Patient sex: M
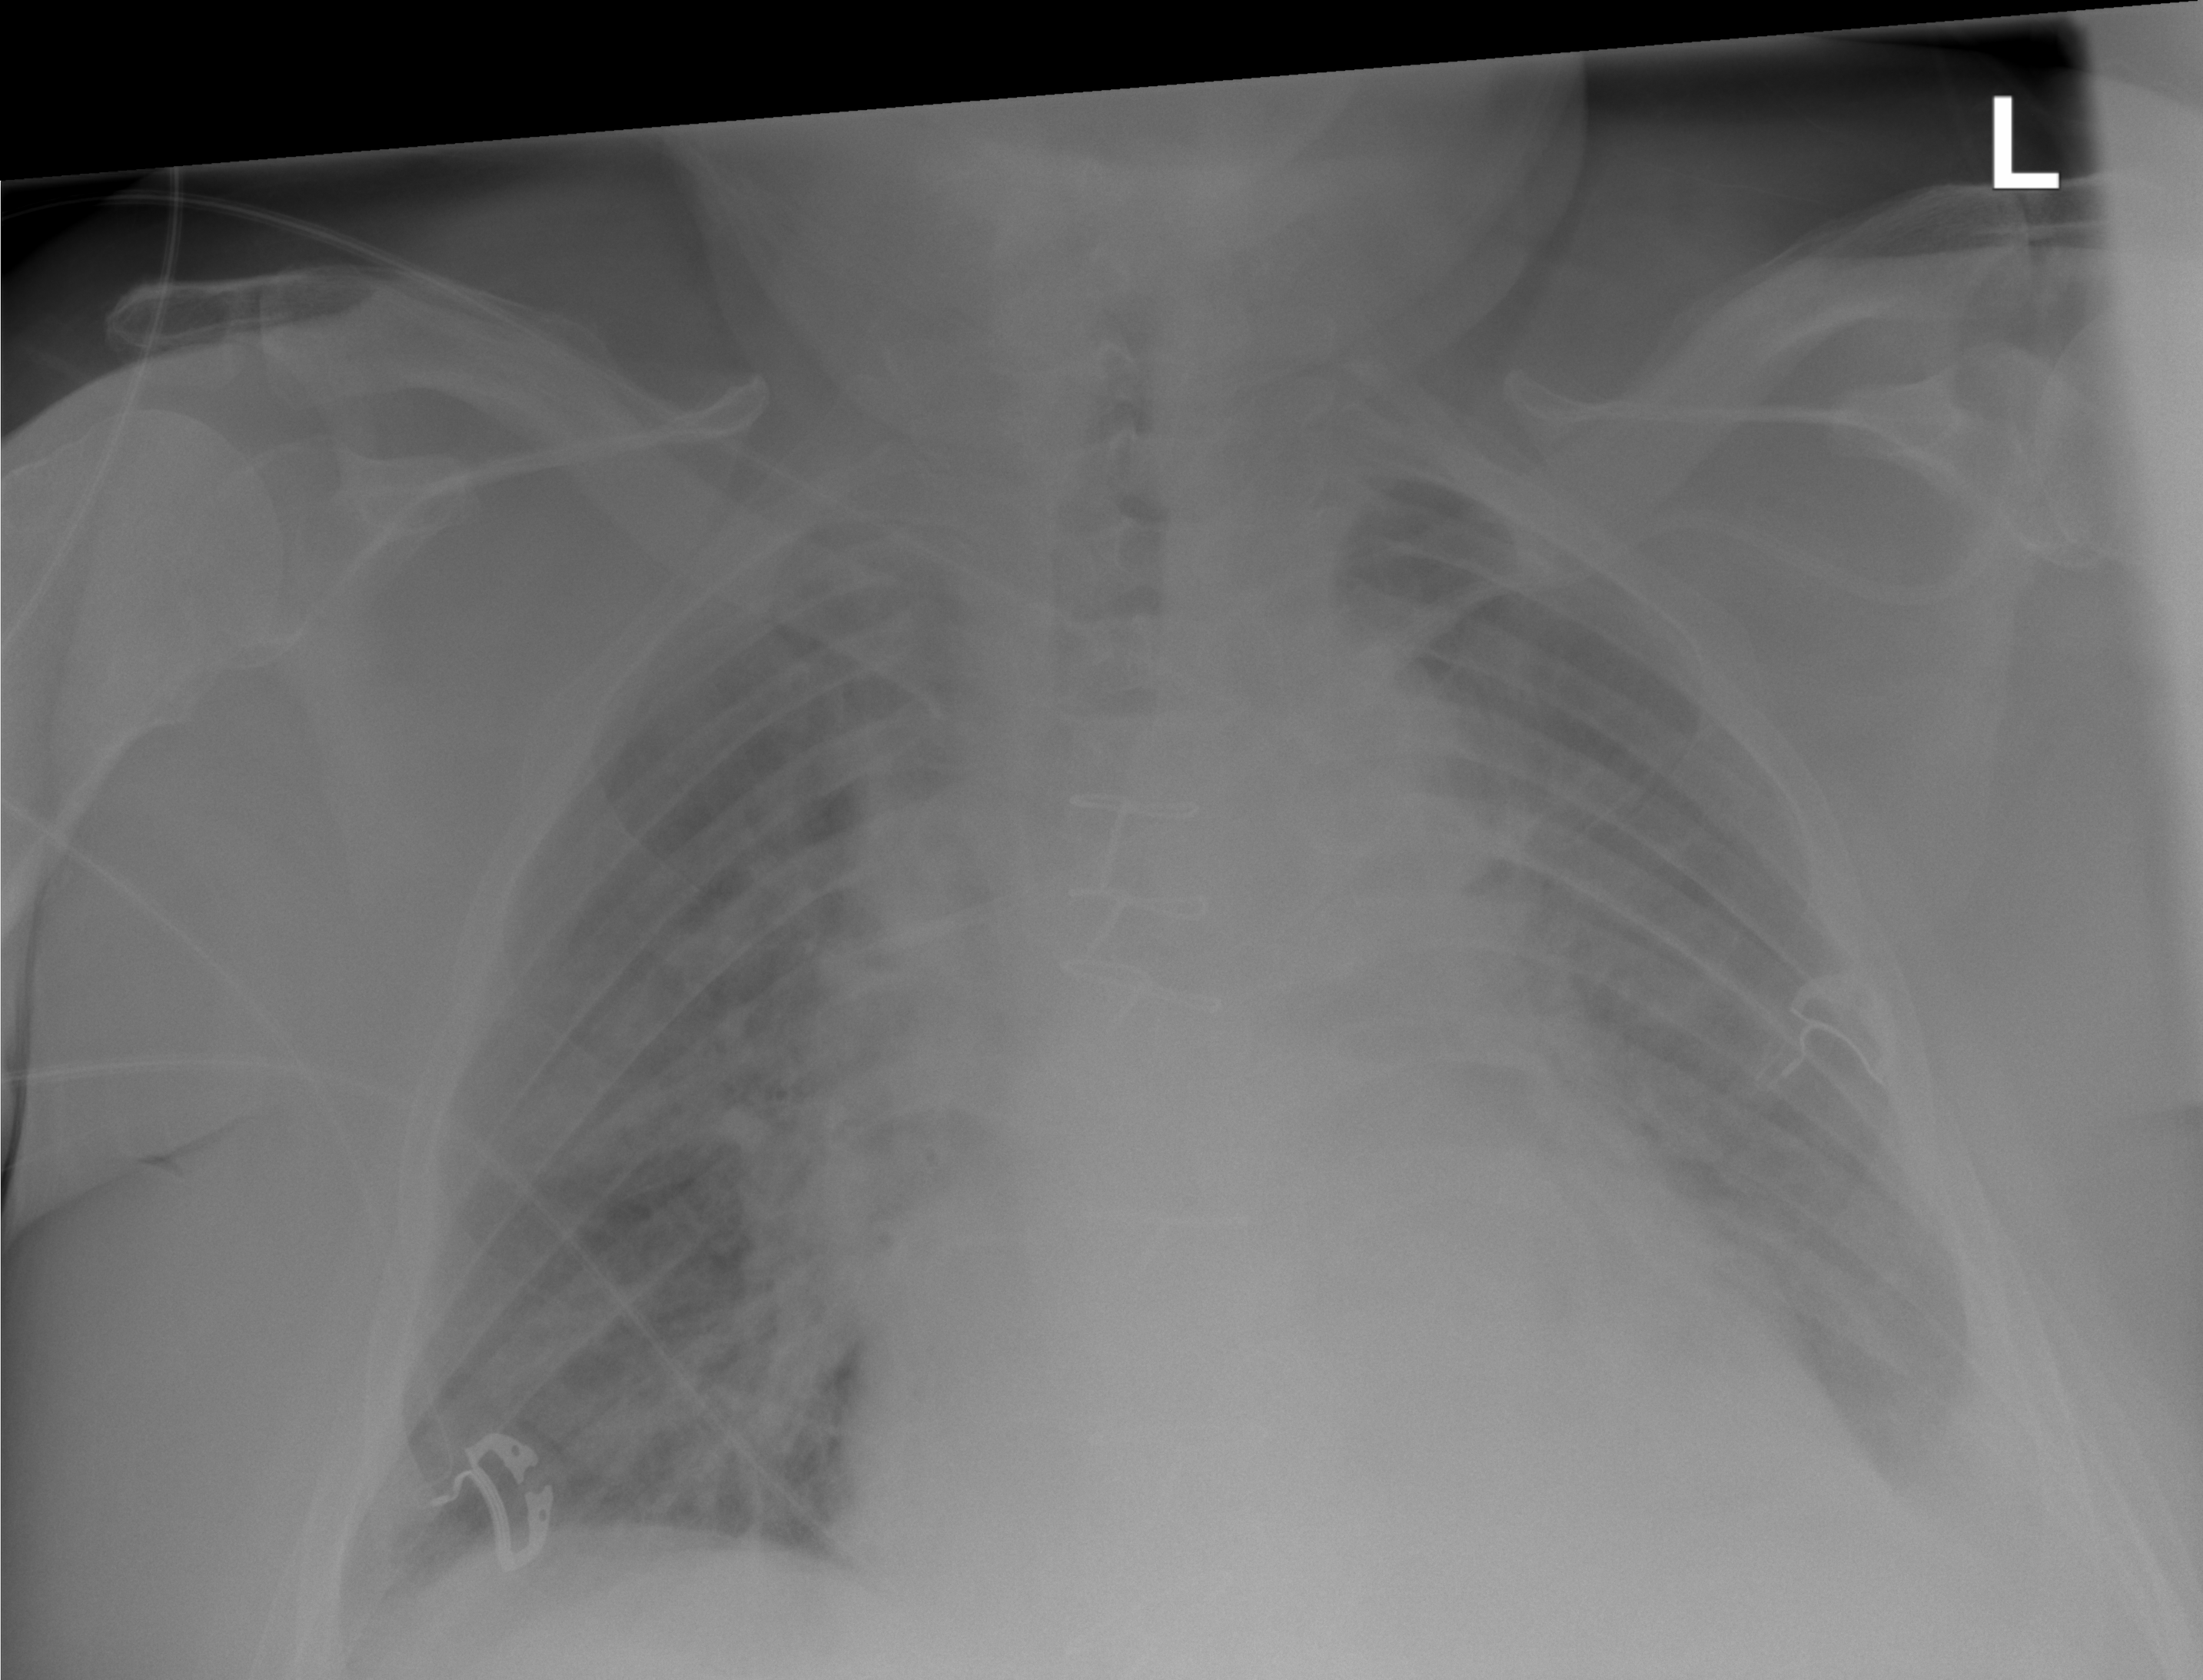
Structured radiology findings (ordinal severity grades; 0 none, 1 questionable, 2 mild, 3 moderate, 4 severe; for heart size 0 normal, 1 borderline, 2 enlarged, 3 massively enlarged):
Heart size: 2
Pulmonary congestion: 2
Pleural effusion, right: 2
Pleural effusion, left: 2
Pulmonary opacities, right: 2
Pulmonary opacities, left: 2
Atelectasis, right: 2
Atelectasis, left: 2